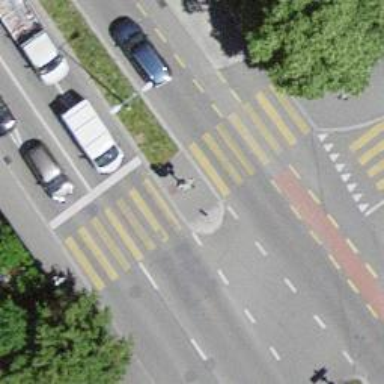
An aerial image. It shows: Crossing with traffic signals.